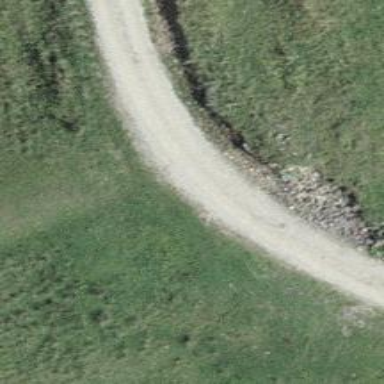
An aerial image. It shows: Track with grade 2 gravel surface.